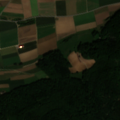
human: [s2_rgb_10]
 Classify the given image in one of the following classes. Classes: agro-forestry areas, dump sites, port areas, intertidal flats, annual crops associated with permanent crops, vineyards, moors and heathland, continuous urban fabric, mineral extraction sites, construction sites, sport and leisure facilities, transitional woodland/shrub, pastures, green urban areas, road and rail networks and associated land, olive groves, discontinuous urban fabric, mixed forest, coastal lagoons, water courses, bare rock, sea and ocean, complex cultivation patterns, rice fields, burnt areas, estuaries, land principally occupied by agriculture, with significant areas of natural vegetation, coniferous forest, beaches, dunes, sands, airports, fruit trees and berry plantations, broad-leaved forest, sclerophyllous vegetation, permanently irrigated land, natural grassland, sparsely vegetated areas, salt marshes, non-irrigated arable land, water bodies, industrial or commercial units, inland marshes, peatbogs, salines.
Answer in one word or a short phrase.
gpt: non-irrigated arable land, mixed forest